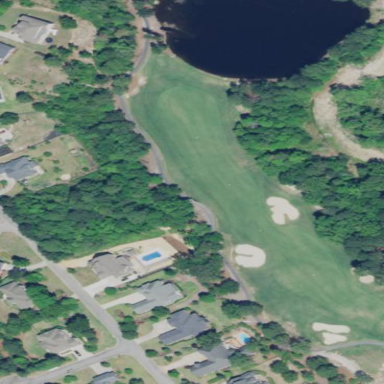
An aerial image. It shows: Golf fairway surrounded by grass.